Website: bh-photo
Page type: address-validator
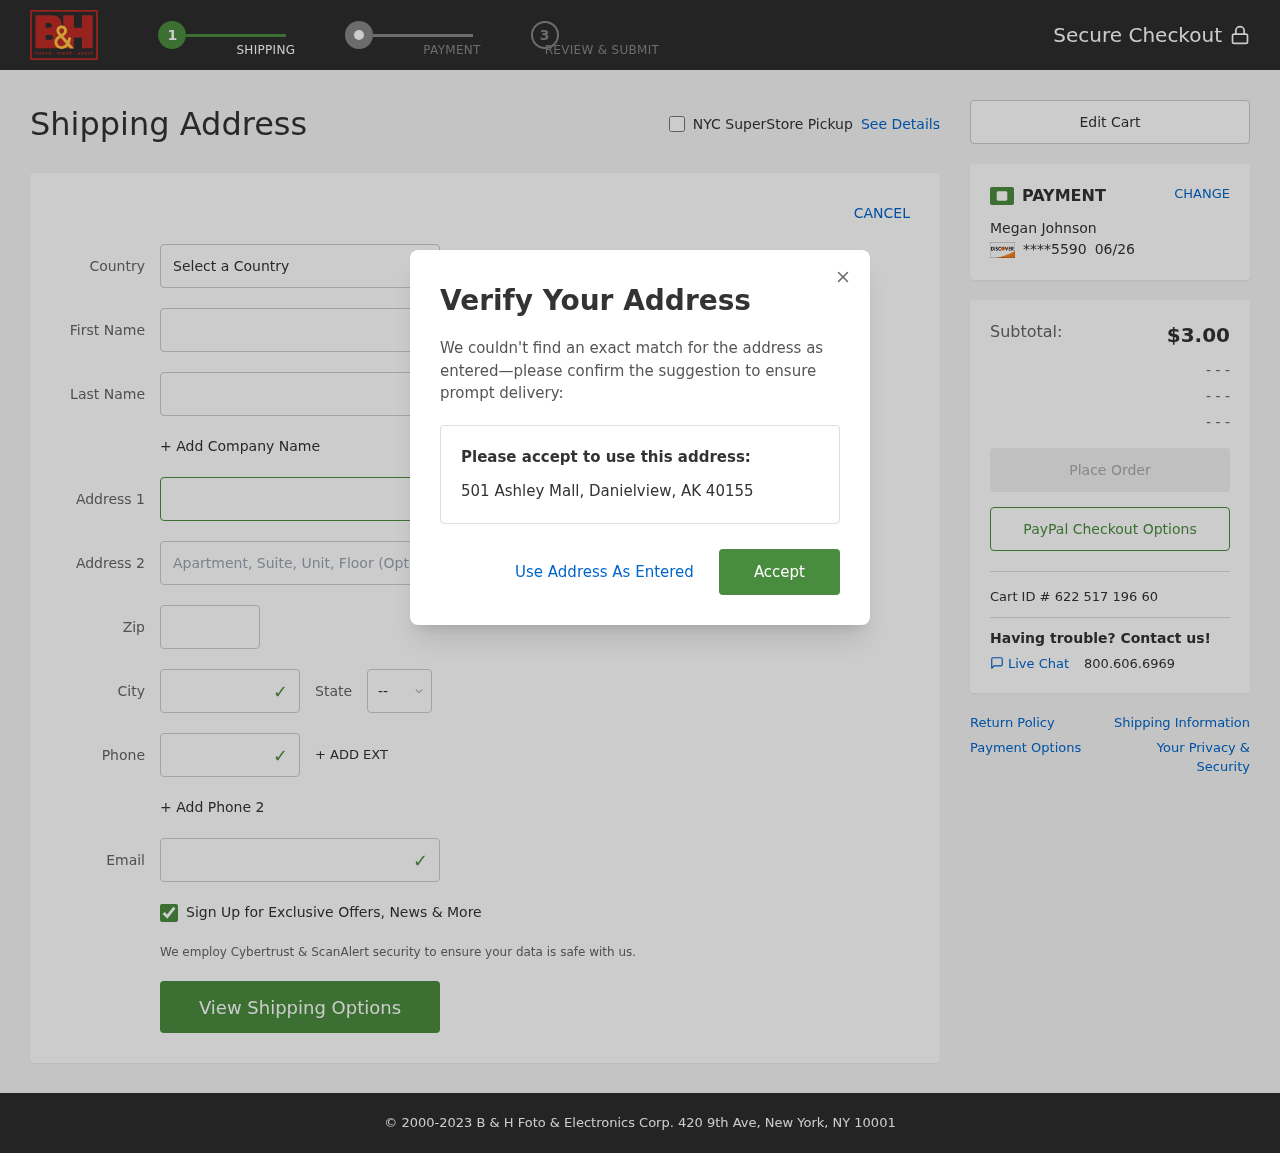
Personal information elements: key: PII_CARD_EXPIRY
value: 06/26
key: PII_CARD_LAST4
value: ****5590
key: PII_CITY
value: Danielview
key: PII_COUNTRY
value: United States
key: PII_EMAIL
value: megan.johnson@gmail.com
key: PII_FIRSTNAME
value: Megan
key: PII_FULLNAME
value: Megan Johnson
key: PII_LASTNAME
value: Johnson
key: PII_PHONE
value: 7765421028
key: PII_POSTCODE
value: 40155
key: PII_STATE_ABBR
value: AK
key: PII_STREET
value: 501 Ashley Mall
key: PII_CITY_STATE_ZIP
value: Danielview, AK 40155
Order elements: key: ORDER_SUBTOTAL
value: $3.00
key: ORDER_ID
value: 622 517 196 60